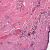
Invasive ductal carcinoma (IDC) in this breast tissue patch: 0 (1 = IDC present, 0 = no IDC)